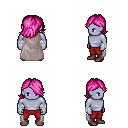
a pixel art fantasy rpg character, male body template, dark elf, purple skin, gray cape, red pants, pink swoop hairstyle, white cloth bandages, maroon shoes, four views (front, back, left, right), 2x2 character sprite sheet, small pixel art, hard edges, no anti-aliasing